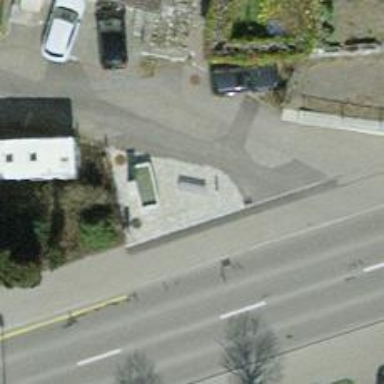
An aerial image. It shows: Bench.